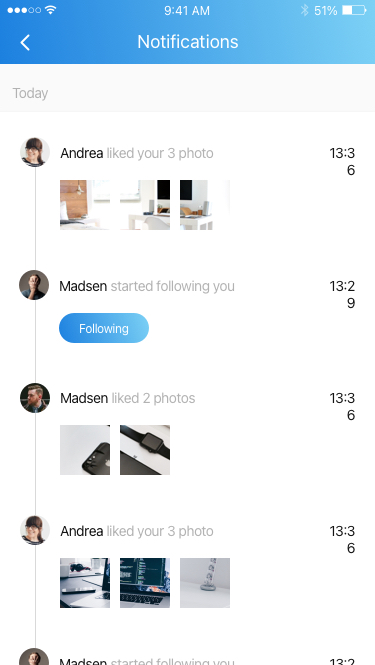
Text in this UI design:
Today
Madsen started following you
13:29
Andrea liked your 3 photo
13:36
Madsen liked 2 photos
13:36
Following
Madsen started following you
13:29
Andrea liked your 3 photo
13:36
Notifications